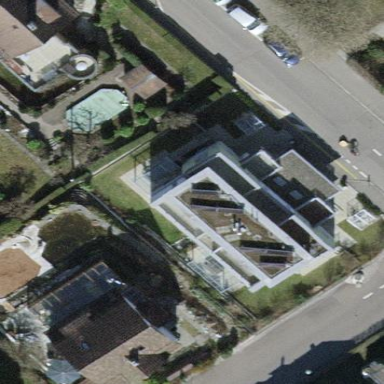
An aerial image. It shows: Building with flat roof.